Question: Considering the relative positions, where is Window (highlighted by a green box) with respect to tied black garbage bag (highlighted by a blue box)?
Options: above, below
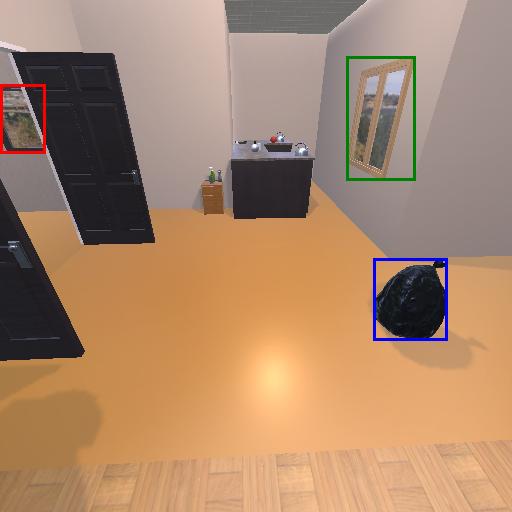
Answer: above